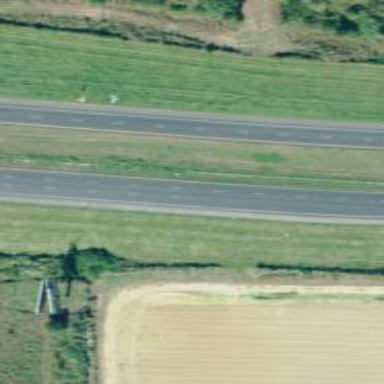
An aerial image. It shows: View of motorway.